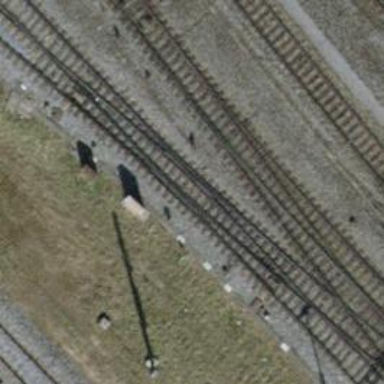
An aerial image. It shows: Railway yard with one track. The railway is electrified with contact line.